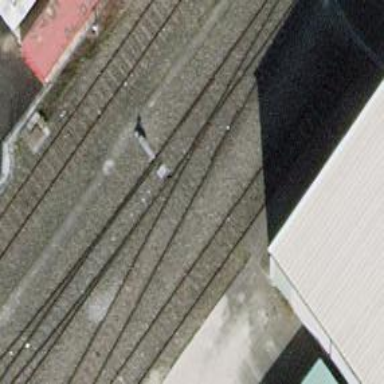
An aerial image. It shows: Single-track spur railway line.